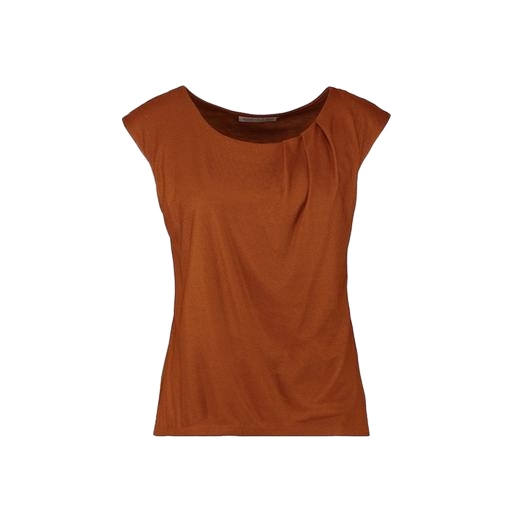
pleat-neck top, cap-sleeved tee, cap-sleeve t-shirt, white background